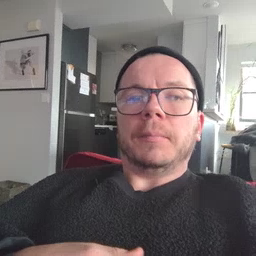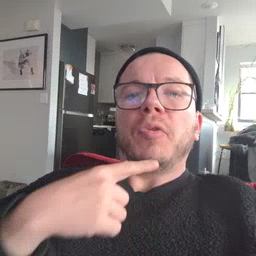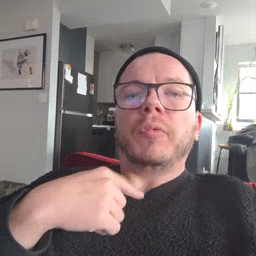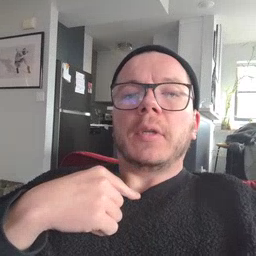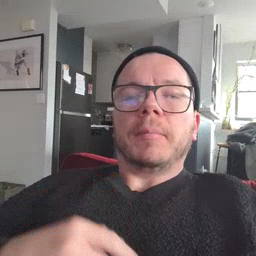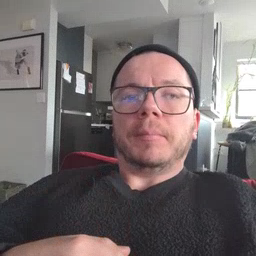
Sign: thirsty